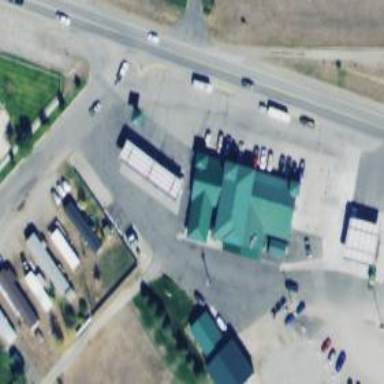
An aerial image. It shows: Convenience shop.